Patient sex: M
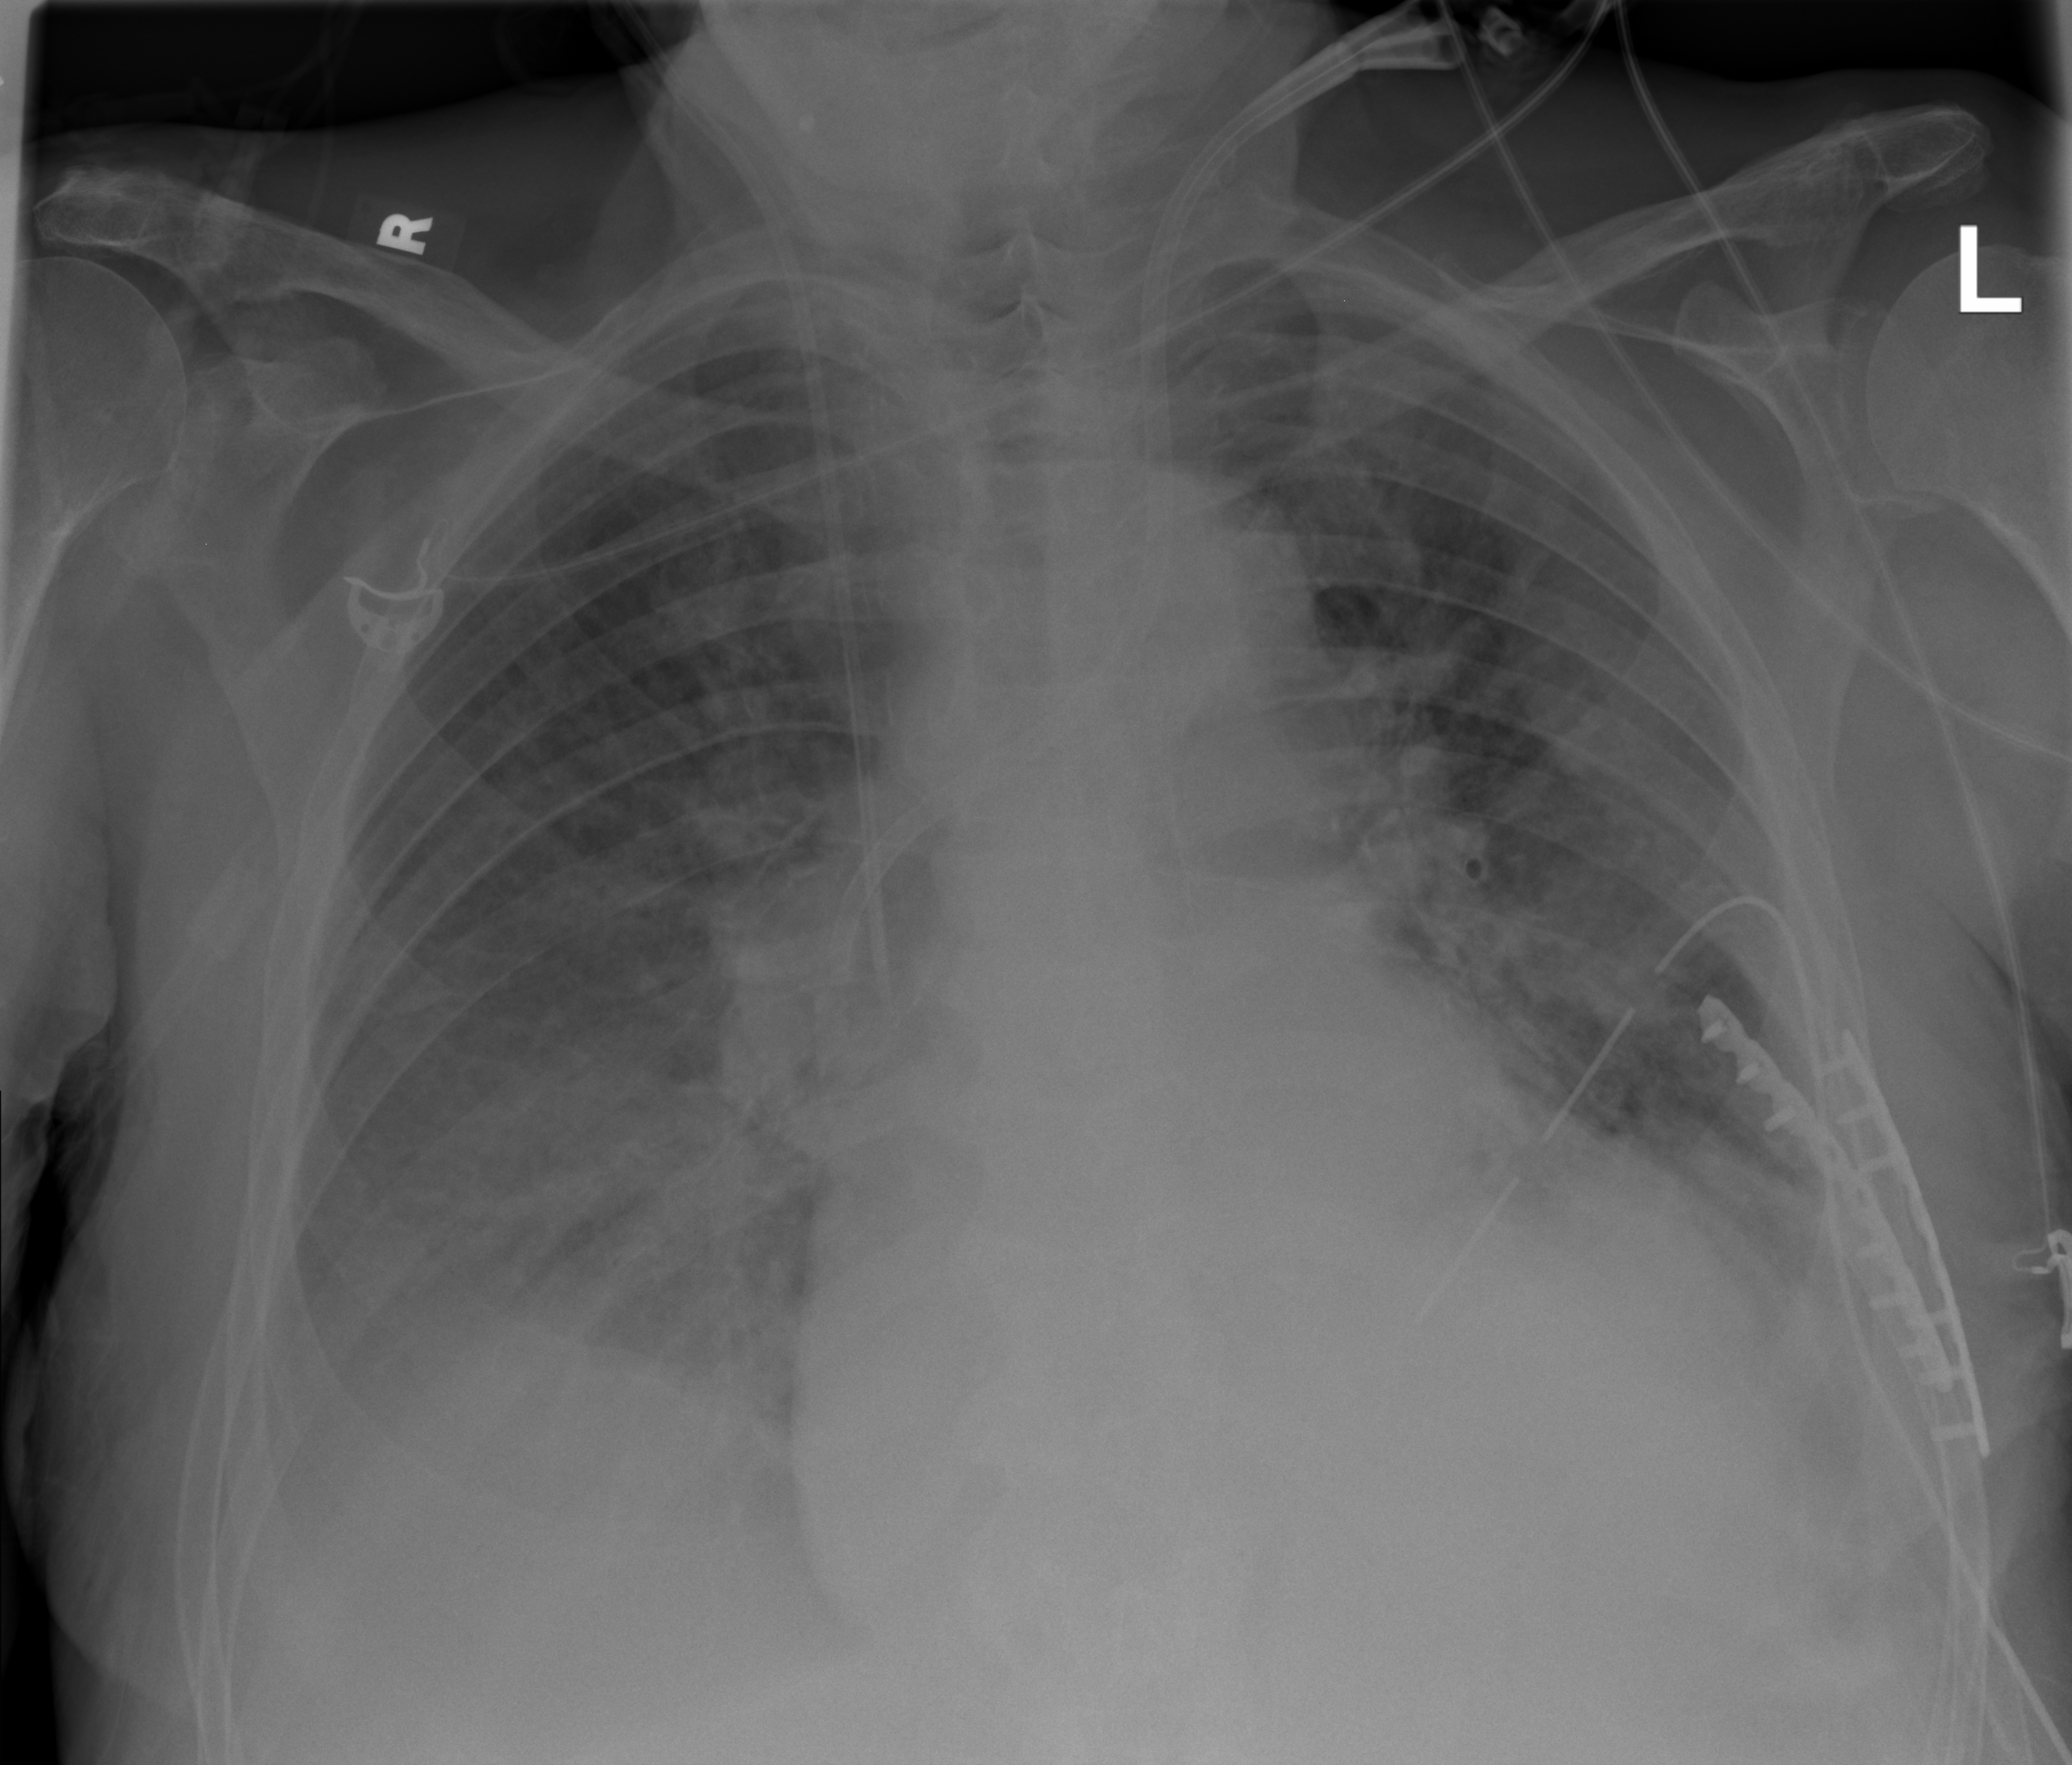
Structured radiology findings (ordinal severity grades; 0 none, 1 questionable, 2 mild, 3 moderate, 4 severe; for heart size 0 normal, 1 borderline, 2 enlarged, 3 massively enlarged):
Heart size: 2
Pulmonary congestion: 2
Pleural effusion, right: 2
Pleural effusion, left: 2
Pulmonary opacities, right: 0
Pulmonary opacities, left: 2
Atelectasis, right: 2
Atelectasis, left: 2